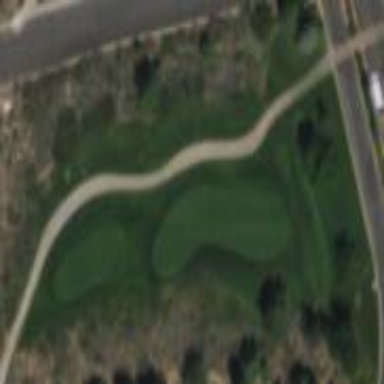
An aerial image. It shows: Rough area on grassy golf course.